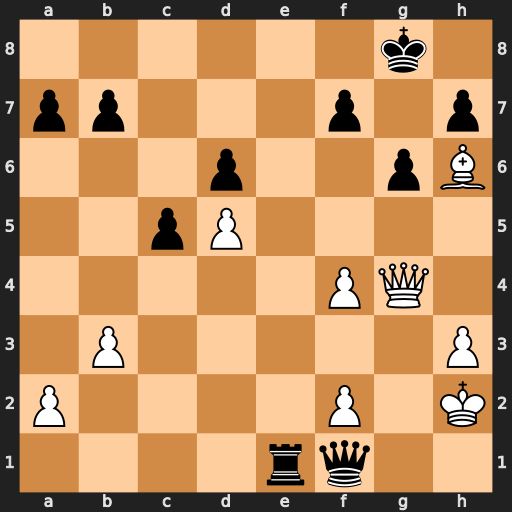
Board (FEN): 6k1/pp3p1p/3p2pB/2pP4/5PQ1/1P5P/P4P1K/4rq2
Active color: w
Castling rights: -
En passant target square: -
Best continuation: Qc8+ Re8 Qxe8#